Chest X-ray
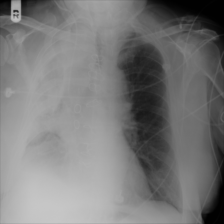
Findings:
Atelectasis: negative
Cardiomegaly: negative
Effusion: negative
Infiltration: negative
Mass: positive
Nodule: negative
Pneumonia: negative
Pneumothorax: negative
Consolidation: negative
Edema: negative
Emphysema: negative
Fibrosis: negative
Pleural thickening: negative
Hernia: negative